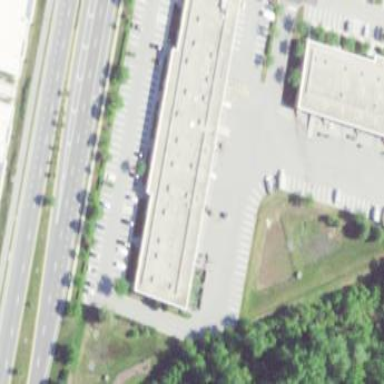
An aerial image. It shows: Office building with flat roof.